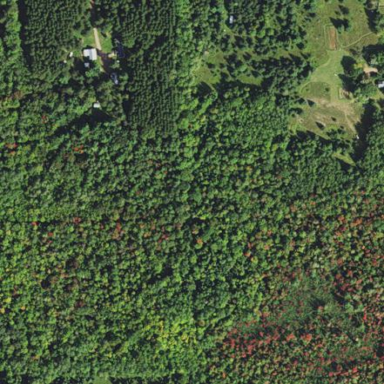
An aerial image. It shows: Beautiful woodland area.